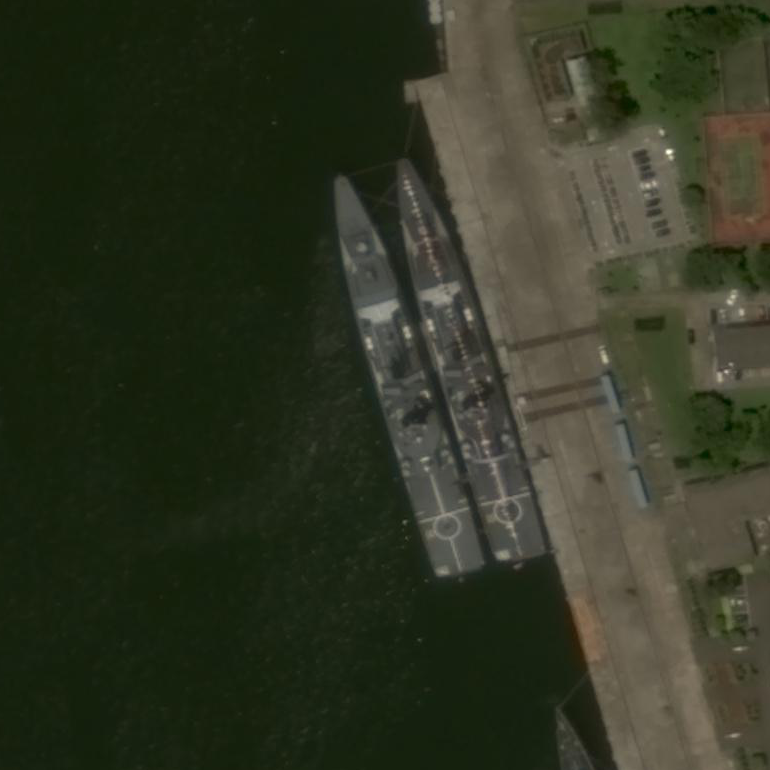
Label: destroyer